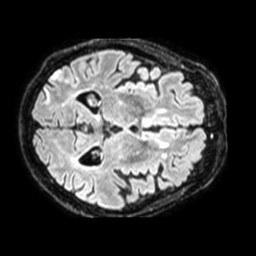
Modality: FLAIR
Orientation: axial
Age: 85
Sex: female
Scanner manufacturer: philips
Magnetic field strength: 1.5 T
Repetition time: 4.8 s
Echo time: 0.3363 s